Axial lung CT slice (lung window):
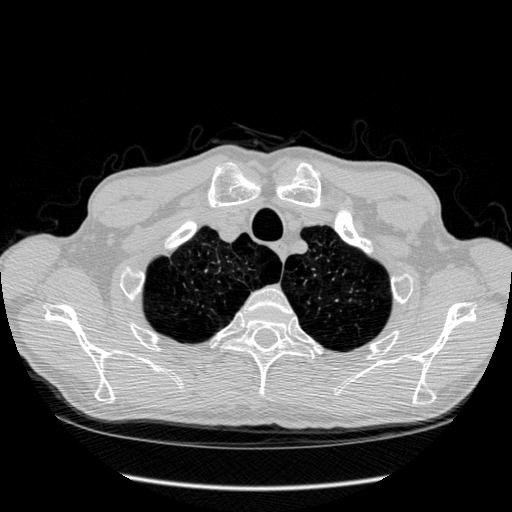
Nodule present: no